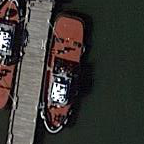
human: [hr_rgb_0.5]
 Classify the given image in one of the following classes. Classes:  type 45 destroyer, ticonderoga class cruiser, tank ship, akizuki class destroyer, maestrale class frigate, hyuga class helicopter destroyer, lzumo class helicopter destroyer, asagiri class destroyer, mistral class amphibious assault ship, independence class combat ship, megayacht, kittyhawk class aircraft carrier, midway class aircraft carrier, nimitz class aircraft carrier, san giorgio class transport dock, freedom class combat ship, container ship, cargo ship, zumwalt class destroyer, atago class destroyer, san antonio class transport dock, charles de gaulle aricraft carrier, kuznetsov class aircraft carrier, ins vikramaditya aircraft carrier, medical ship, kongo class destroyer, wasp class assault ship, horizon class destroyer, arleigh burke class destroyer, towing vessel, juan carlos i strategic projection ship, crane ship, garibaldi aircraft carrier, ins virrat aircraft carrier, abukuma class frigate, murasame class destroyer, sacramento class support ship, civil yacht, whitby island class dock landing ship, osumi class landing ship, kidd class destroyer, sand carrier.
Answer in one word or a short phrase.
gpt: Towing vessel